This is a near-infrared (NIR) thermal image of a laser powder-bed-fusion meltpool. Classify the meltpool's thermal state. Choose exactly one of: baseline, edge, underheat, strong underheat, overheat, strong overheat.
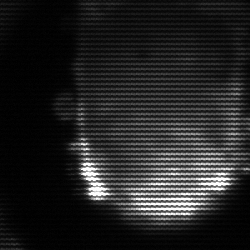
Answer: baseline